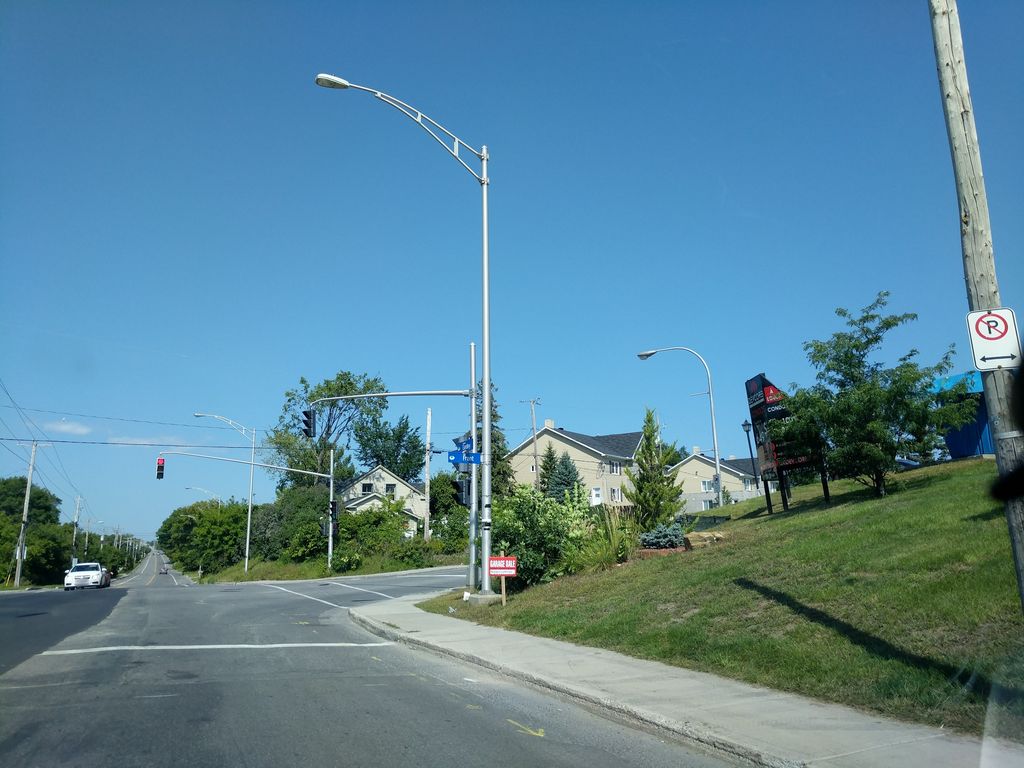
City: ottawa-gatineau